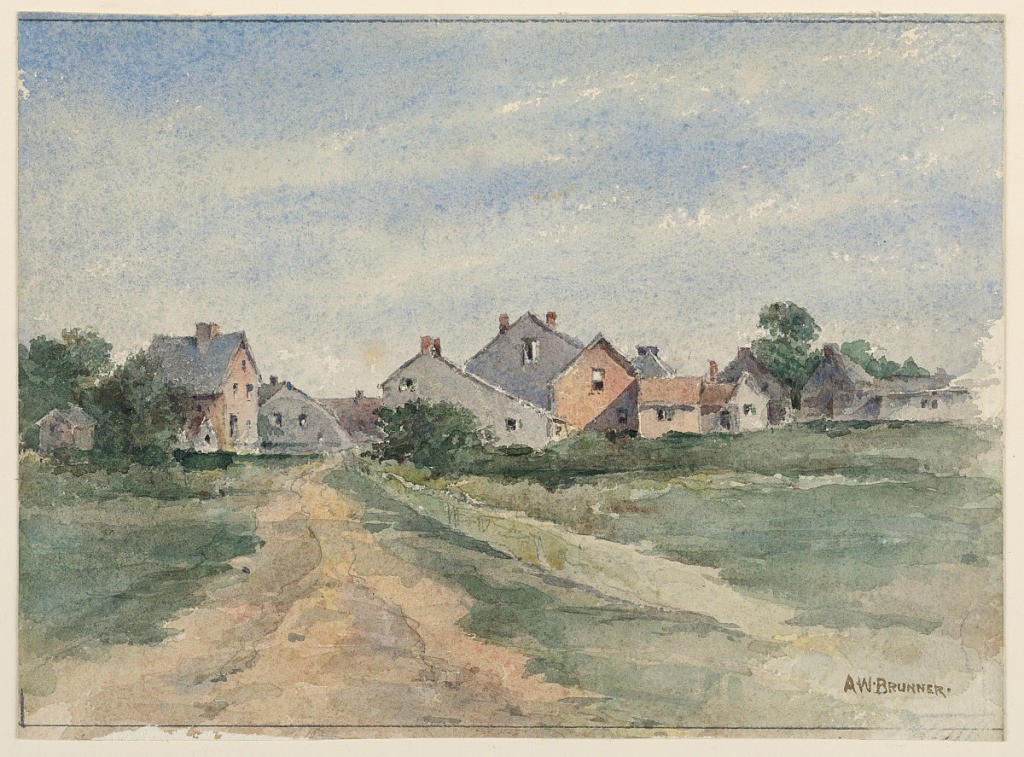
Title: Landscape with Houses
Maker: Arnold William Brunner, American, 1857–1925
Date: ca. 1890
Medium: Graphite, brush and watercolor on paper
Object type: Drawing
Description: A landscape with clustered groups of small houses with gabled roofs outlined against the sky.